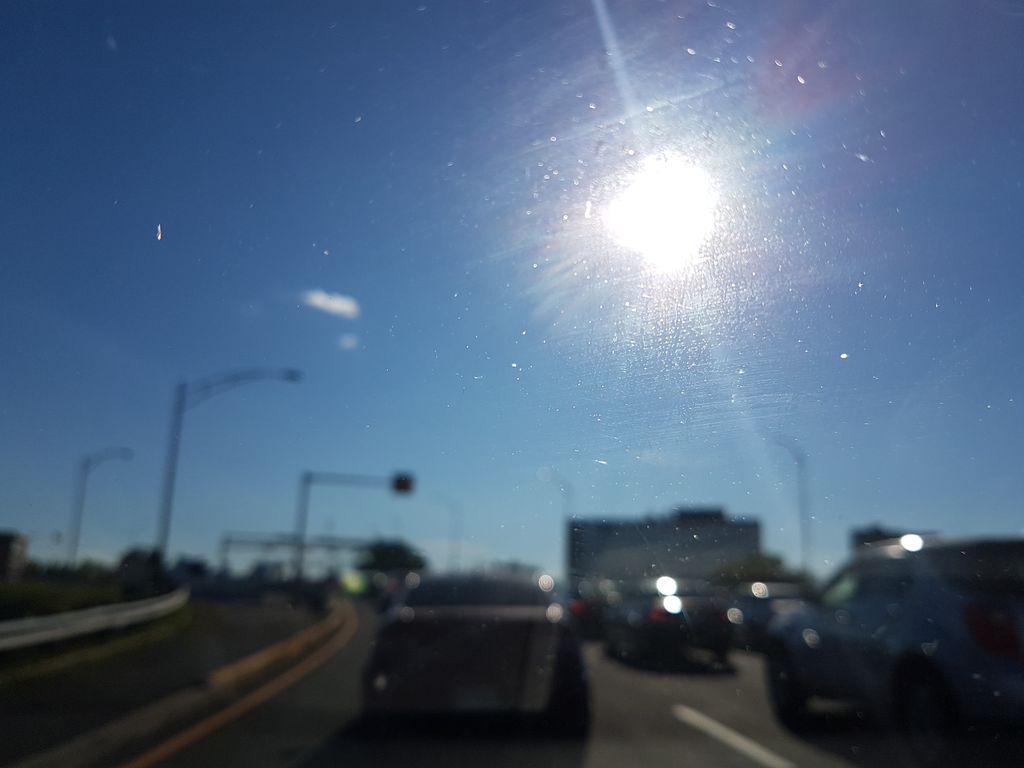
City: montreal